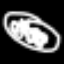
Label: squiggle